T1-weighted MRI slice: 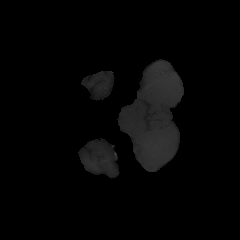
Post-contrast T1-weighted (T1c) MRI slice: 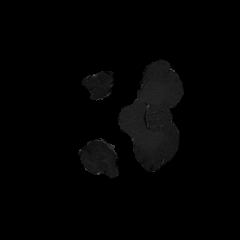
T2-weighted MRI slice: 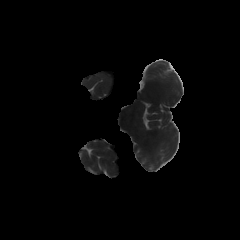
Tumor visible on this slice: no